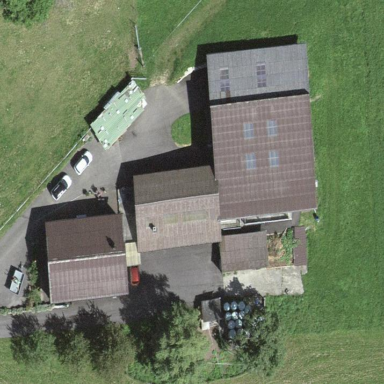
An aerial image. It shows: Farmyard area.